Field crop: maize
Growth stage: 2
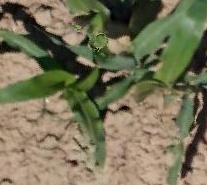
Species: maize